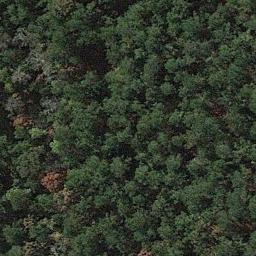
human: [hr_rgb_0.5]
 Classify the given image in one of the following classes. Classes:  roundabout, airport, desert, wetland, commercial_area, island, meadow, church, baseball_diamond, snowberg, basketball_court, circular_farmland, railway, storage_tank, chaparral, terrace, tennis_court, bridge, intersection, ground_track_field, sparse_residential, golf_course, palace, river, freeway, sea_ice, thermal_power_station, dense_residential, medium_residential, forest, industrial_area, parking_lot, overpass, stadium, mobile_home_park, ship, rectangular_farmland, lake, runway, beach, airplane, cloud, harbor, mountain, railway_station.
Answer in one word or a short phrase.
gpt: forest